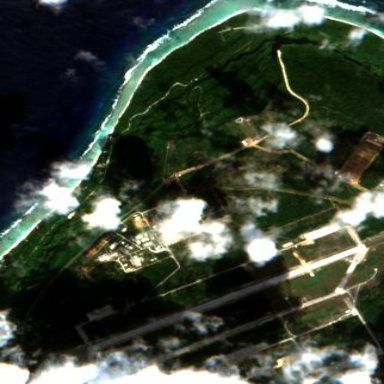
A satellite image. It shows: Military airfield located within larger aerodrome area.